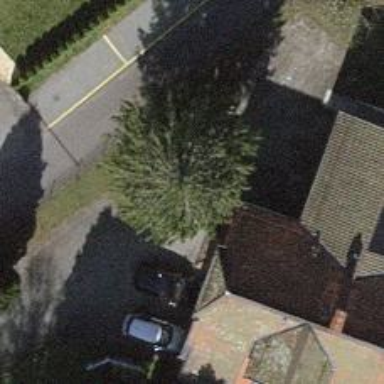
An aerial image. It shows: Urban tree with needleleaved evergreen leaves.